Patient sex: M
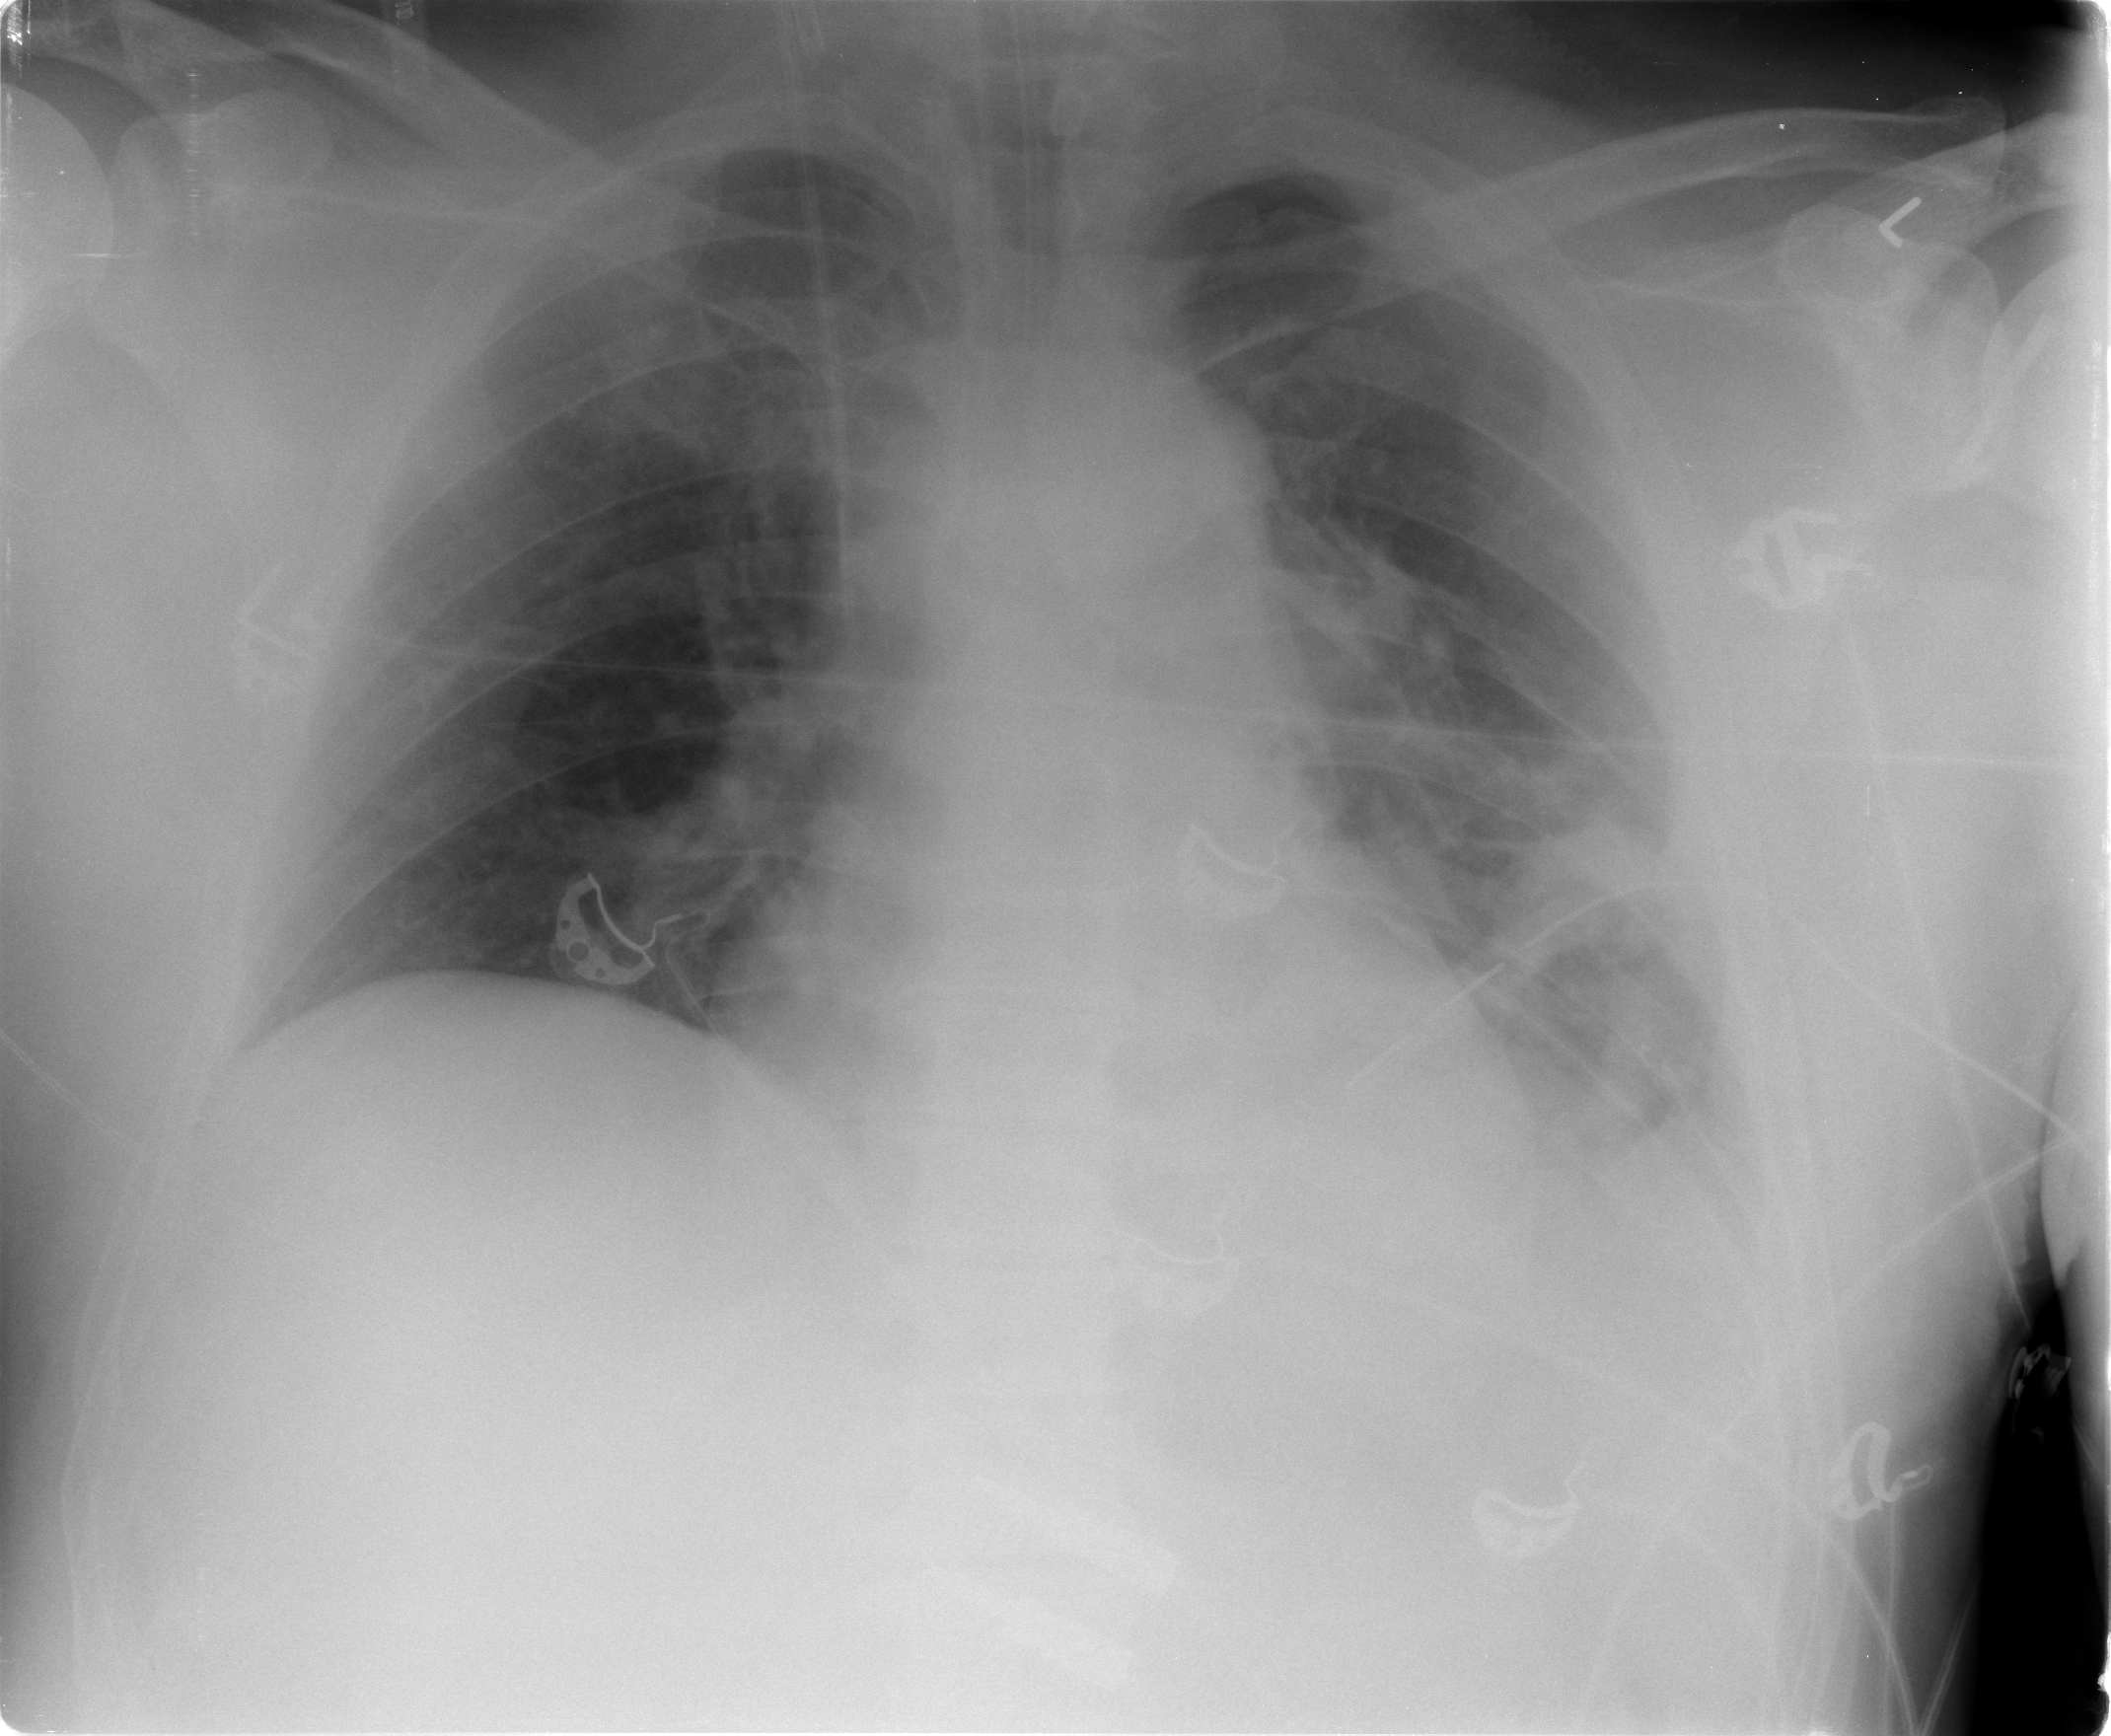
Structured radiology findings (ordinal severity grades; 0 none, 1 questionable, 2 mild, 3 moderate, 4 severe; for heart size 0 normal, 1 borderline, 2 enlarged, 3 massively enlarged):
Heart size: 0
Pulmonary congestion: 2
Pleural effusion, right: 0
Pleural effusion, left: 2
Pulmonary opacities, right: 0
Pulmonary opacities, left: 2
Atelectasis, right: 0
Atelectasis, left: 2